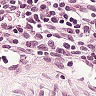
Metastatic tissue present: no